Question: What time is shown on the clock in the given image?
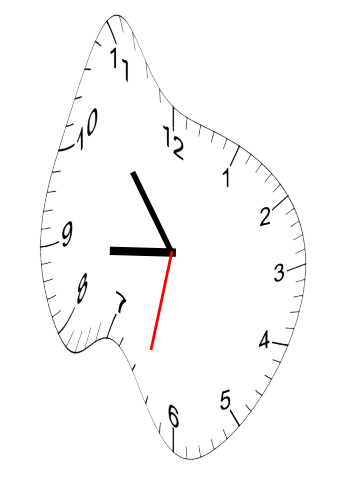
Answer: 08:53:32